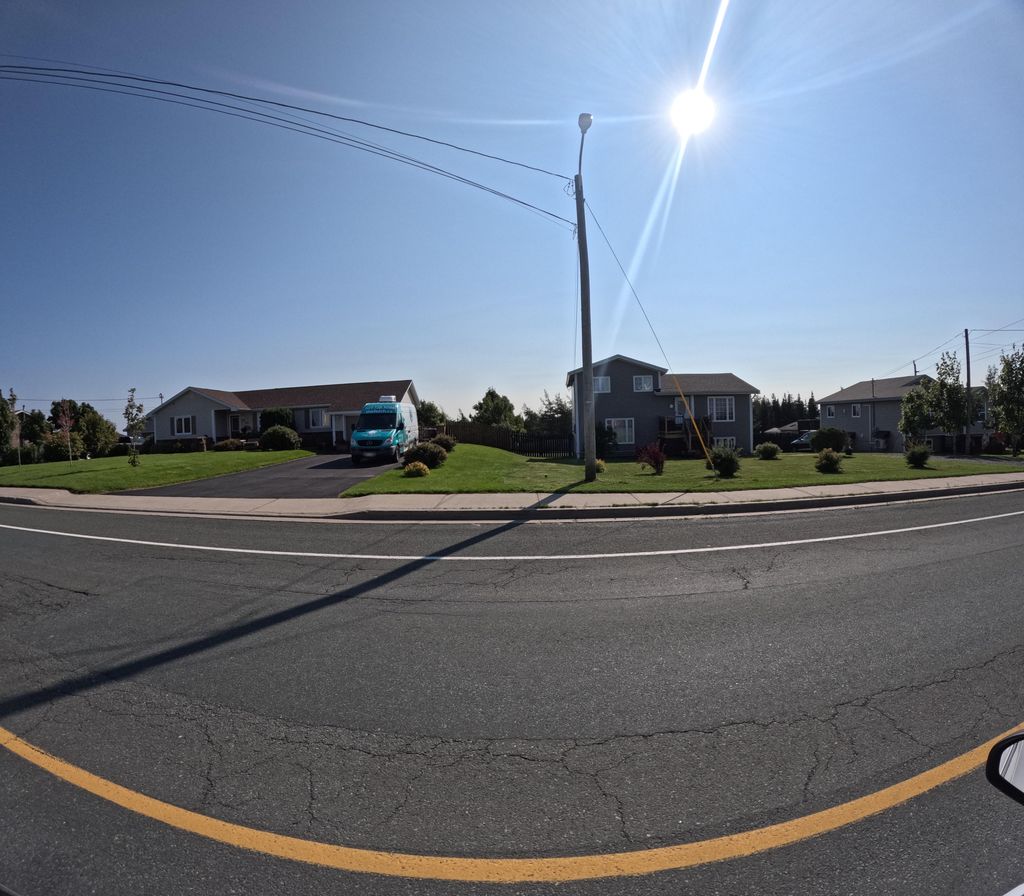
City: st_johns